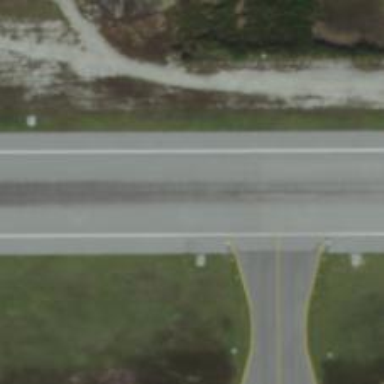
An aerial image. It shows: Asphalt runway at the airport.